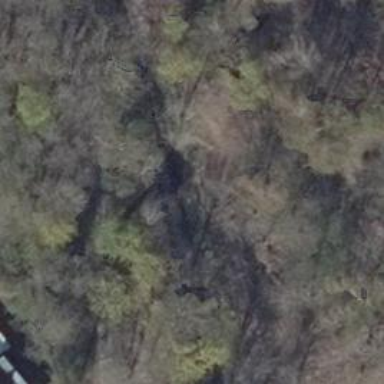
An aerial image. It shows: Path on bridge.